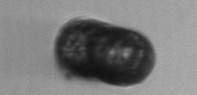
Label: Paralia_sulcata